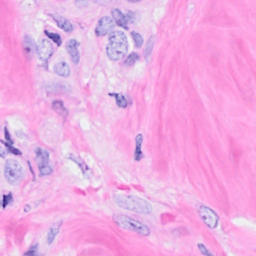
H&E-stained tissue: Breast